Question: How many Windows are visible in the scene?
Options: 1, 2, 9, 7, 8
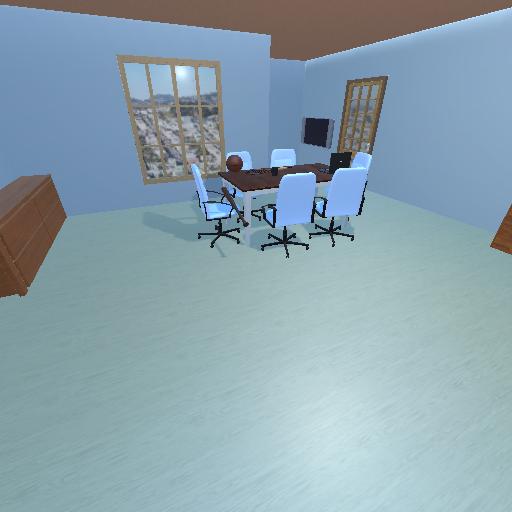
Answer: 1